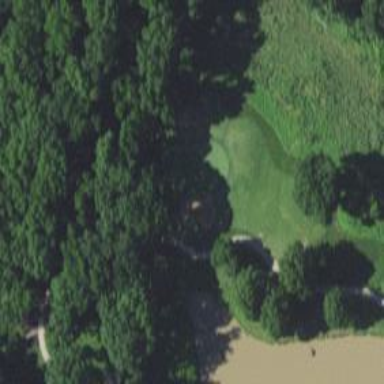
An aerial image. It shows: View of golf hole.